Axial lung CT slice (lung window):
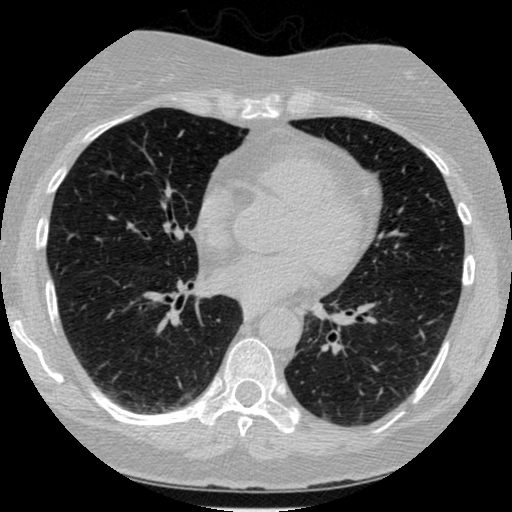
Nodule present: no